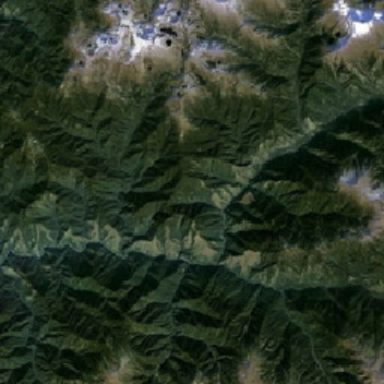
The mountains are vast and steep .